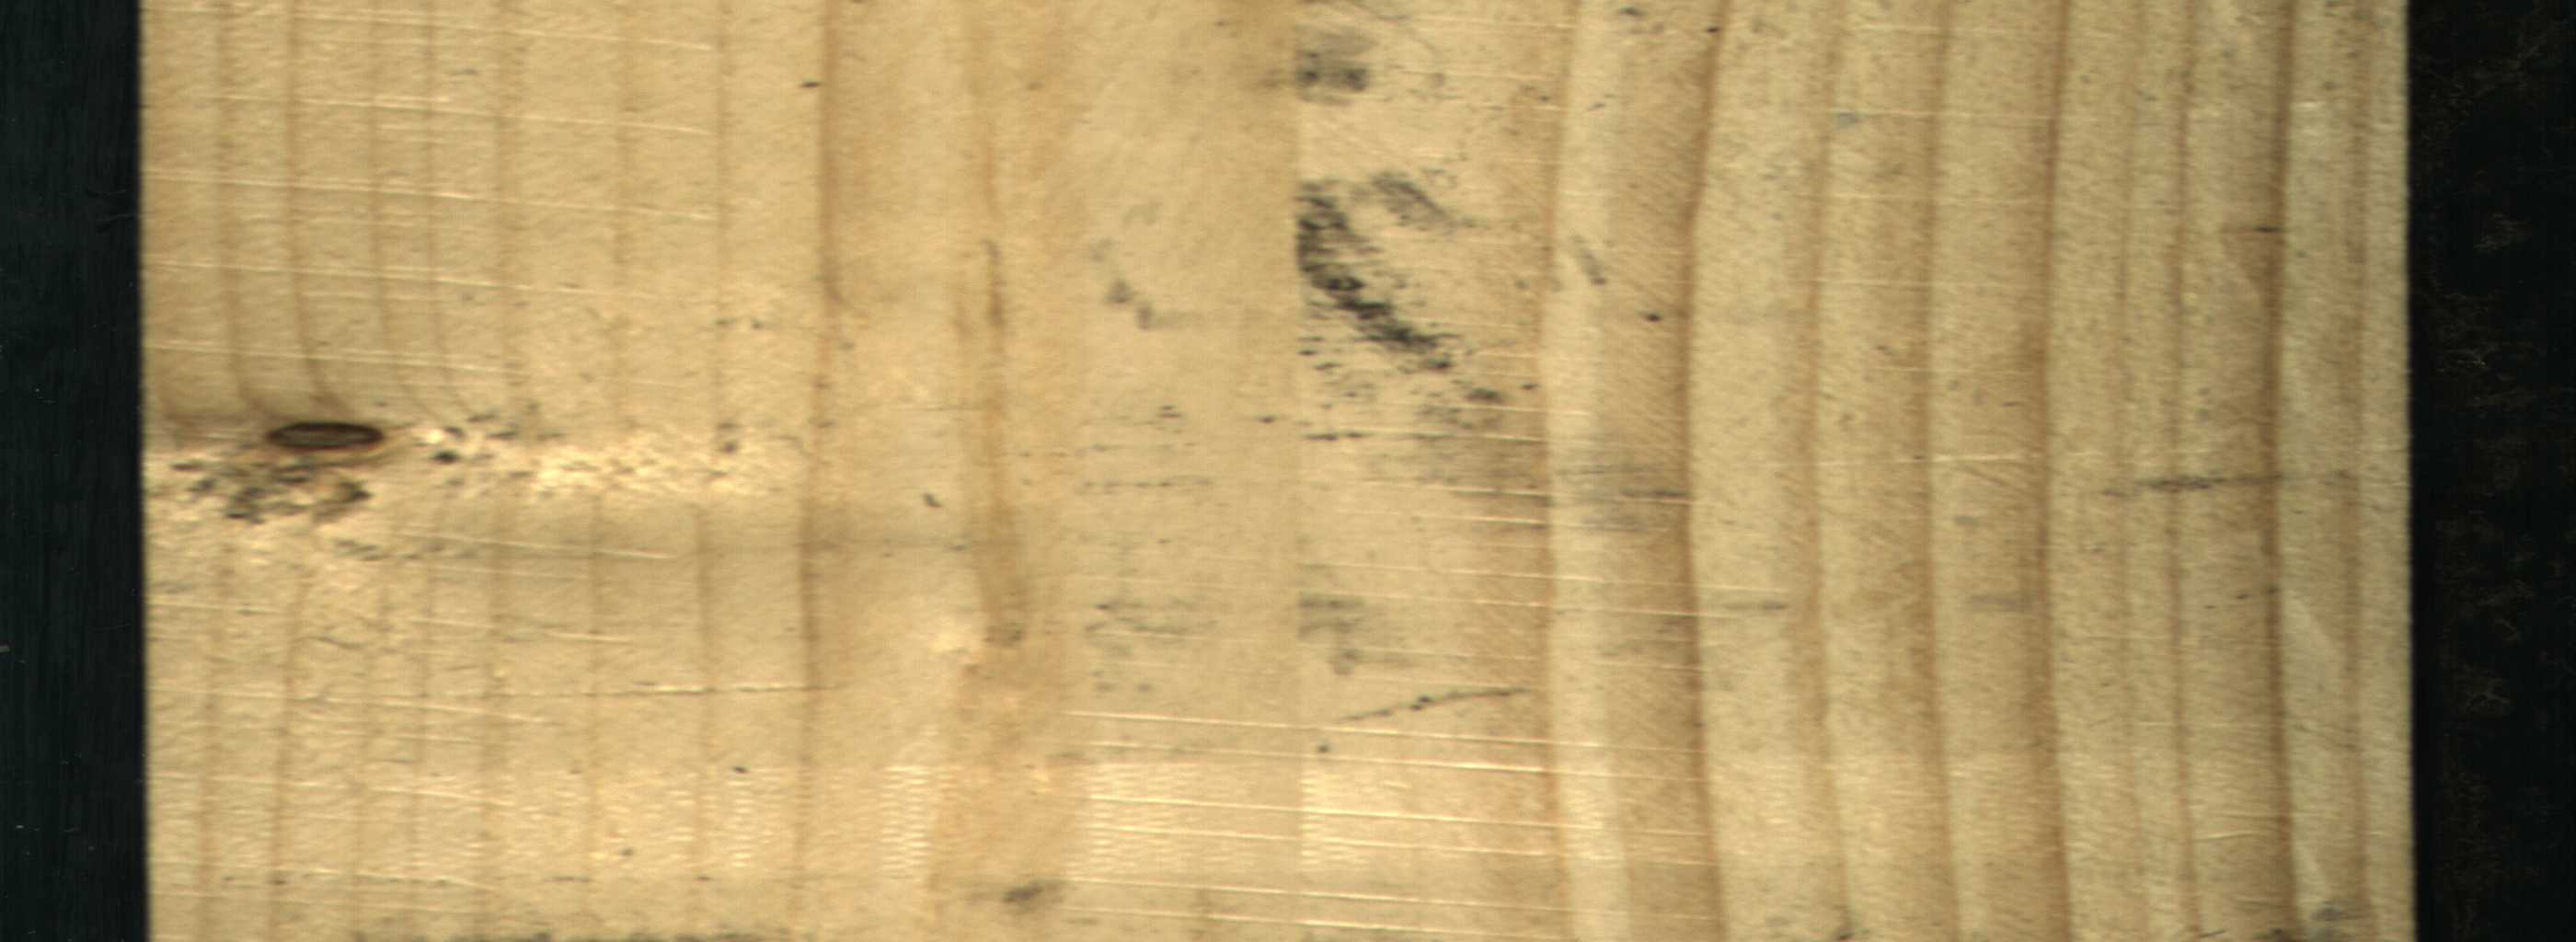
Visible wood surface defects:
Dead_Knot